A spectrogram of one vibration snapshot from a rotating bearing is shown (time on one axis, frequency on the other). Classify the bearing condition as one of: normal, inner_race, outer_race, ball.
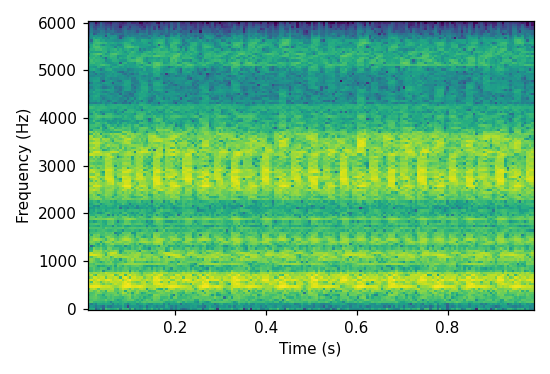
Answer: outer_race